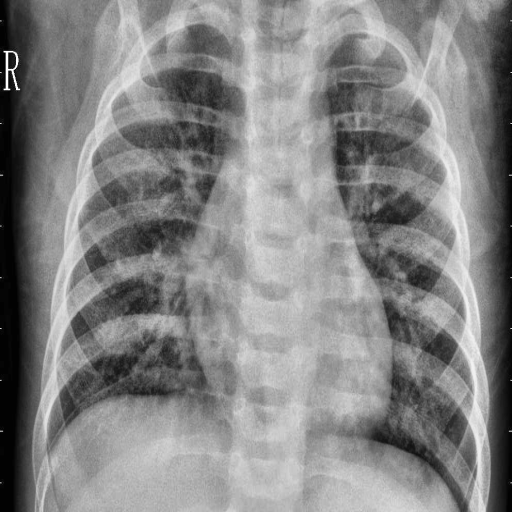
Finding: PNEUMONIA